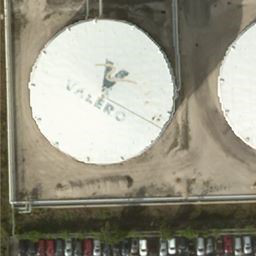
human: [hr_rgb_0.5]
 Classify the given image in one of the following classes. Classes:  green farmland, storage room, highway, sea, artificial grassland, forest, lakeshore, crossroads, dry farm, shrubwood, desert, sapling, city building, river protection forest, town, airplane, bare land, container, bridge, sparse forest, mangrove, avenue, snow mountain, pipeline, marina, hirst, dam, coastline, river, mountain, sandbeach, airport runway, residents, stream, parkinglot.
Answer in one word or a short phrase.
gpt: storage room